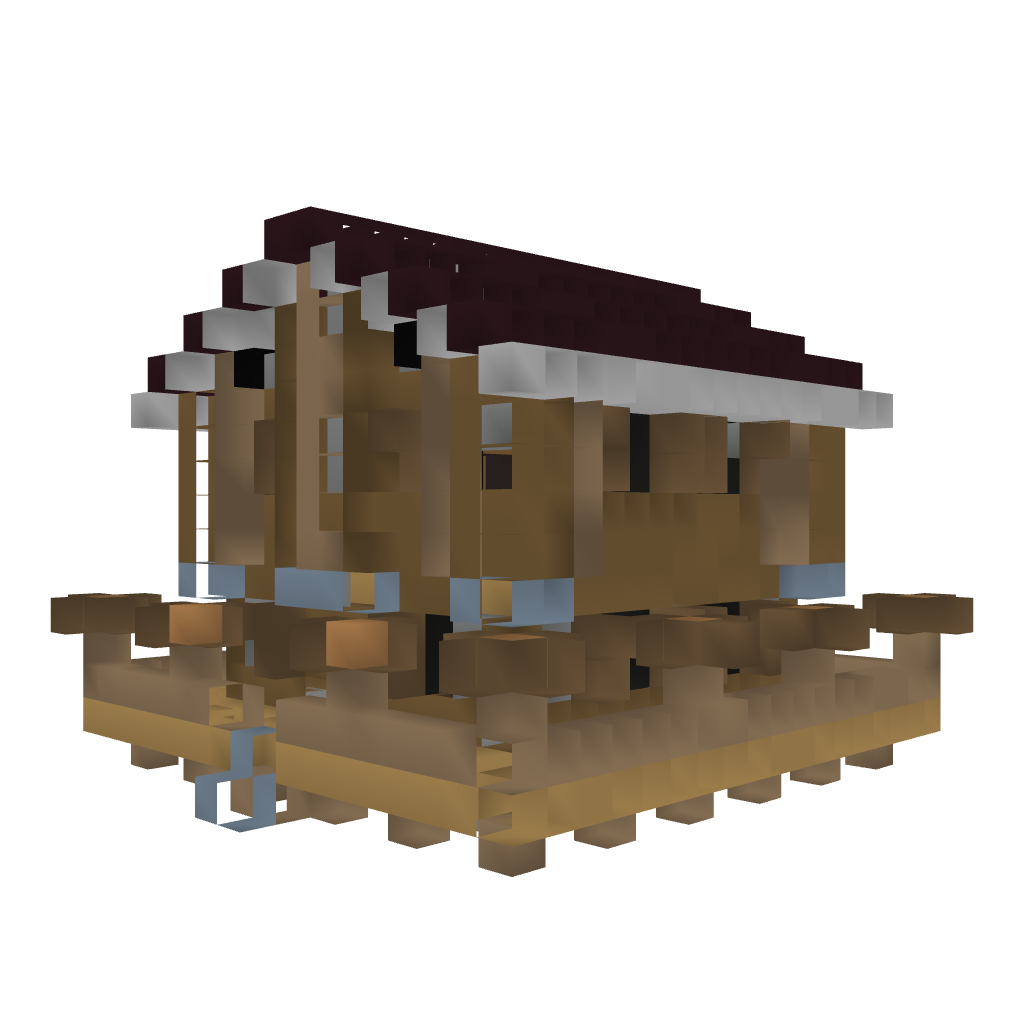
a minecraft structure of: Remedy's Shop